Question: I'm coding a function to produce  expression.
Given two lists: 'Xs' and 'Ys' and so 'x' I wrote the algorithm below:
'''
#!/usr/bin/env python
#coding: utf8
from sympy import *
from numpy import *
import json
L = {}
x = Symbol('x')
expresion = ''
def lagrange(Xs, Ys, x):
for k in len(Xs):
if k != 0 or k != len(Xs)-1: #si no es el primero o el ultimo termino de la sumatoria
expresion = expresion + '+' + Ys[k] + '*'
elif k==0:
expresion = expresion + Ys[k] + '*'
for i in len(Xs):
if k==i:
continue # Si i==k saltamos esta iteracion para eliminar division sobre cero
expresion = expresion + '(' + '(' + x + '-' + Xs[i] +' )' + '/' + '(' + Xs[k] + '-' + Xs[i] + ')' +')'
print simpify(expresion)
'''
When I ran:
'''
#!/usr/bin/env python
#coding: utf8
from lagrange import *
lagrange([0,1,2,4],[-1,0,7,4,63],3)
'''
I got:
'''
[......]line 12, in lagrange
for k in len(Xs):
TypeError: 'int' object is not iterable
[Finished in 0.5s with exit code 1]
'''
So how should I iterate over 'Xs' and 'Ys' elements and so include condition that if 'i=k' it will 'continue' over the loop?
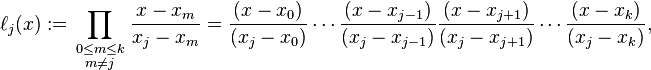
Answer: '''
for k in range(len(Xs))
'''
Will give you all the possible indicies in Xs.
'len(Xs)' simply returns an 'int', which is not iterable. You would want to do the same for your 'i' loop.